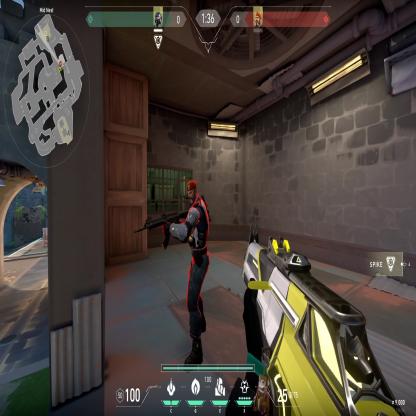
Label: enemy